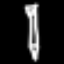
Label: pencil